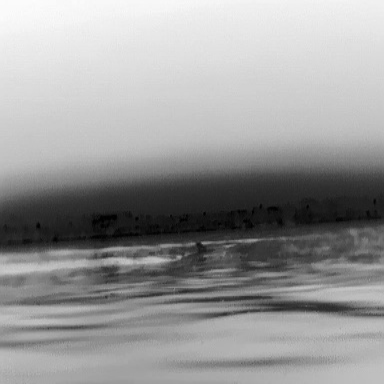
There is a canoe in the infrared image.